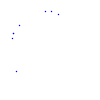
Particle: kaon